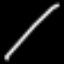
Label: line